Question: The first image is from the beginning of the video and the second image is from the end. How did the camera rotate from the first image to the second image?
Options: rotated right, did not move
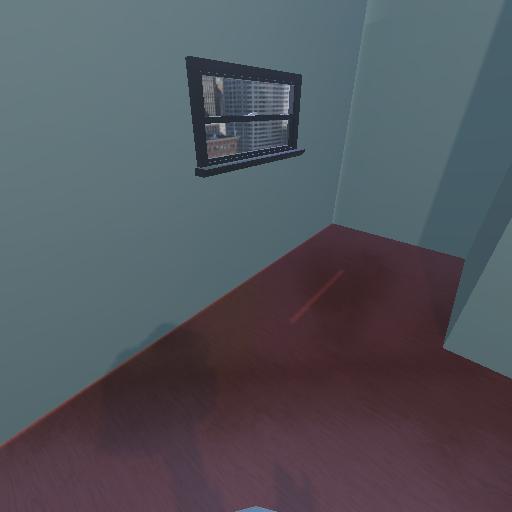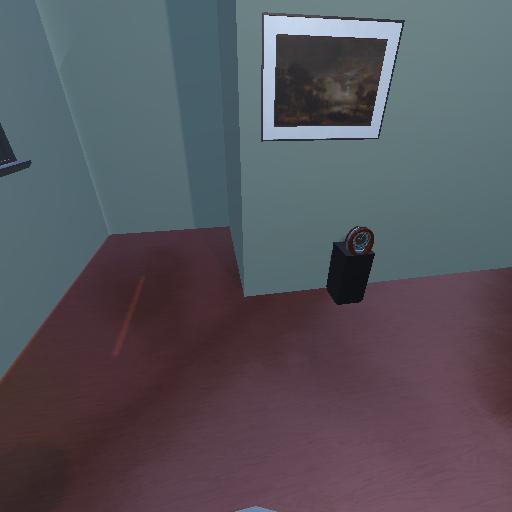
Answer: rotated right